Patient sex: F
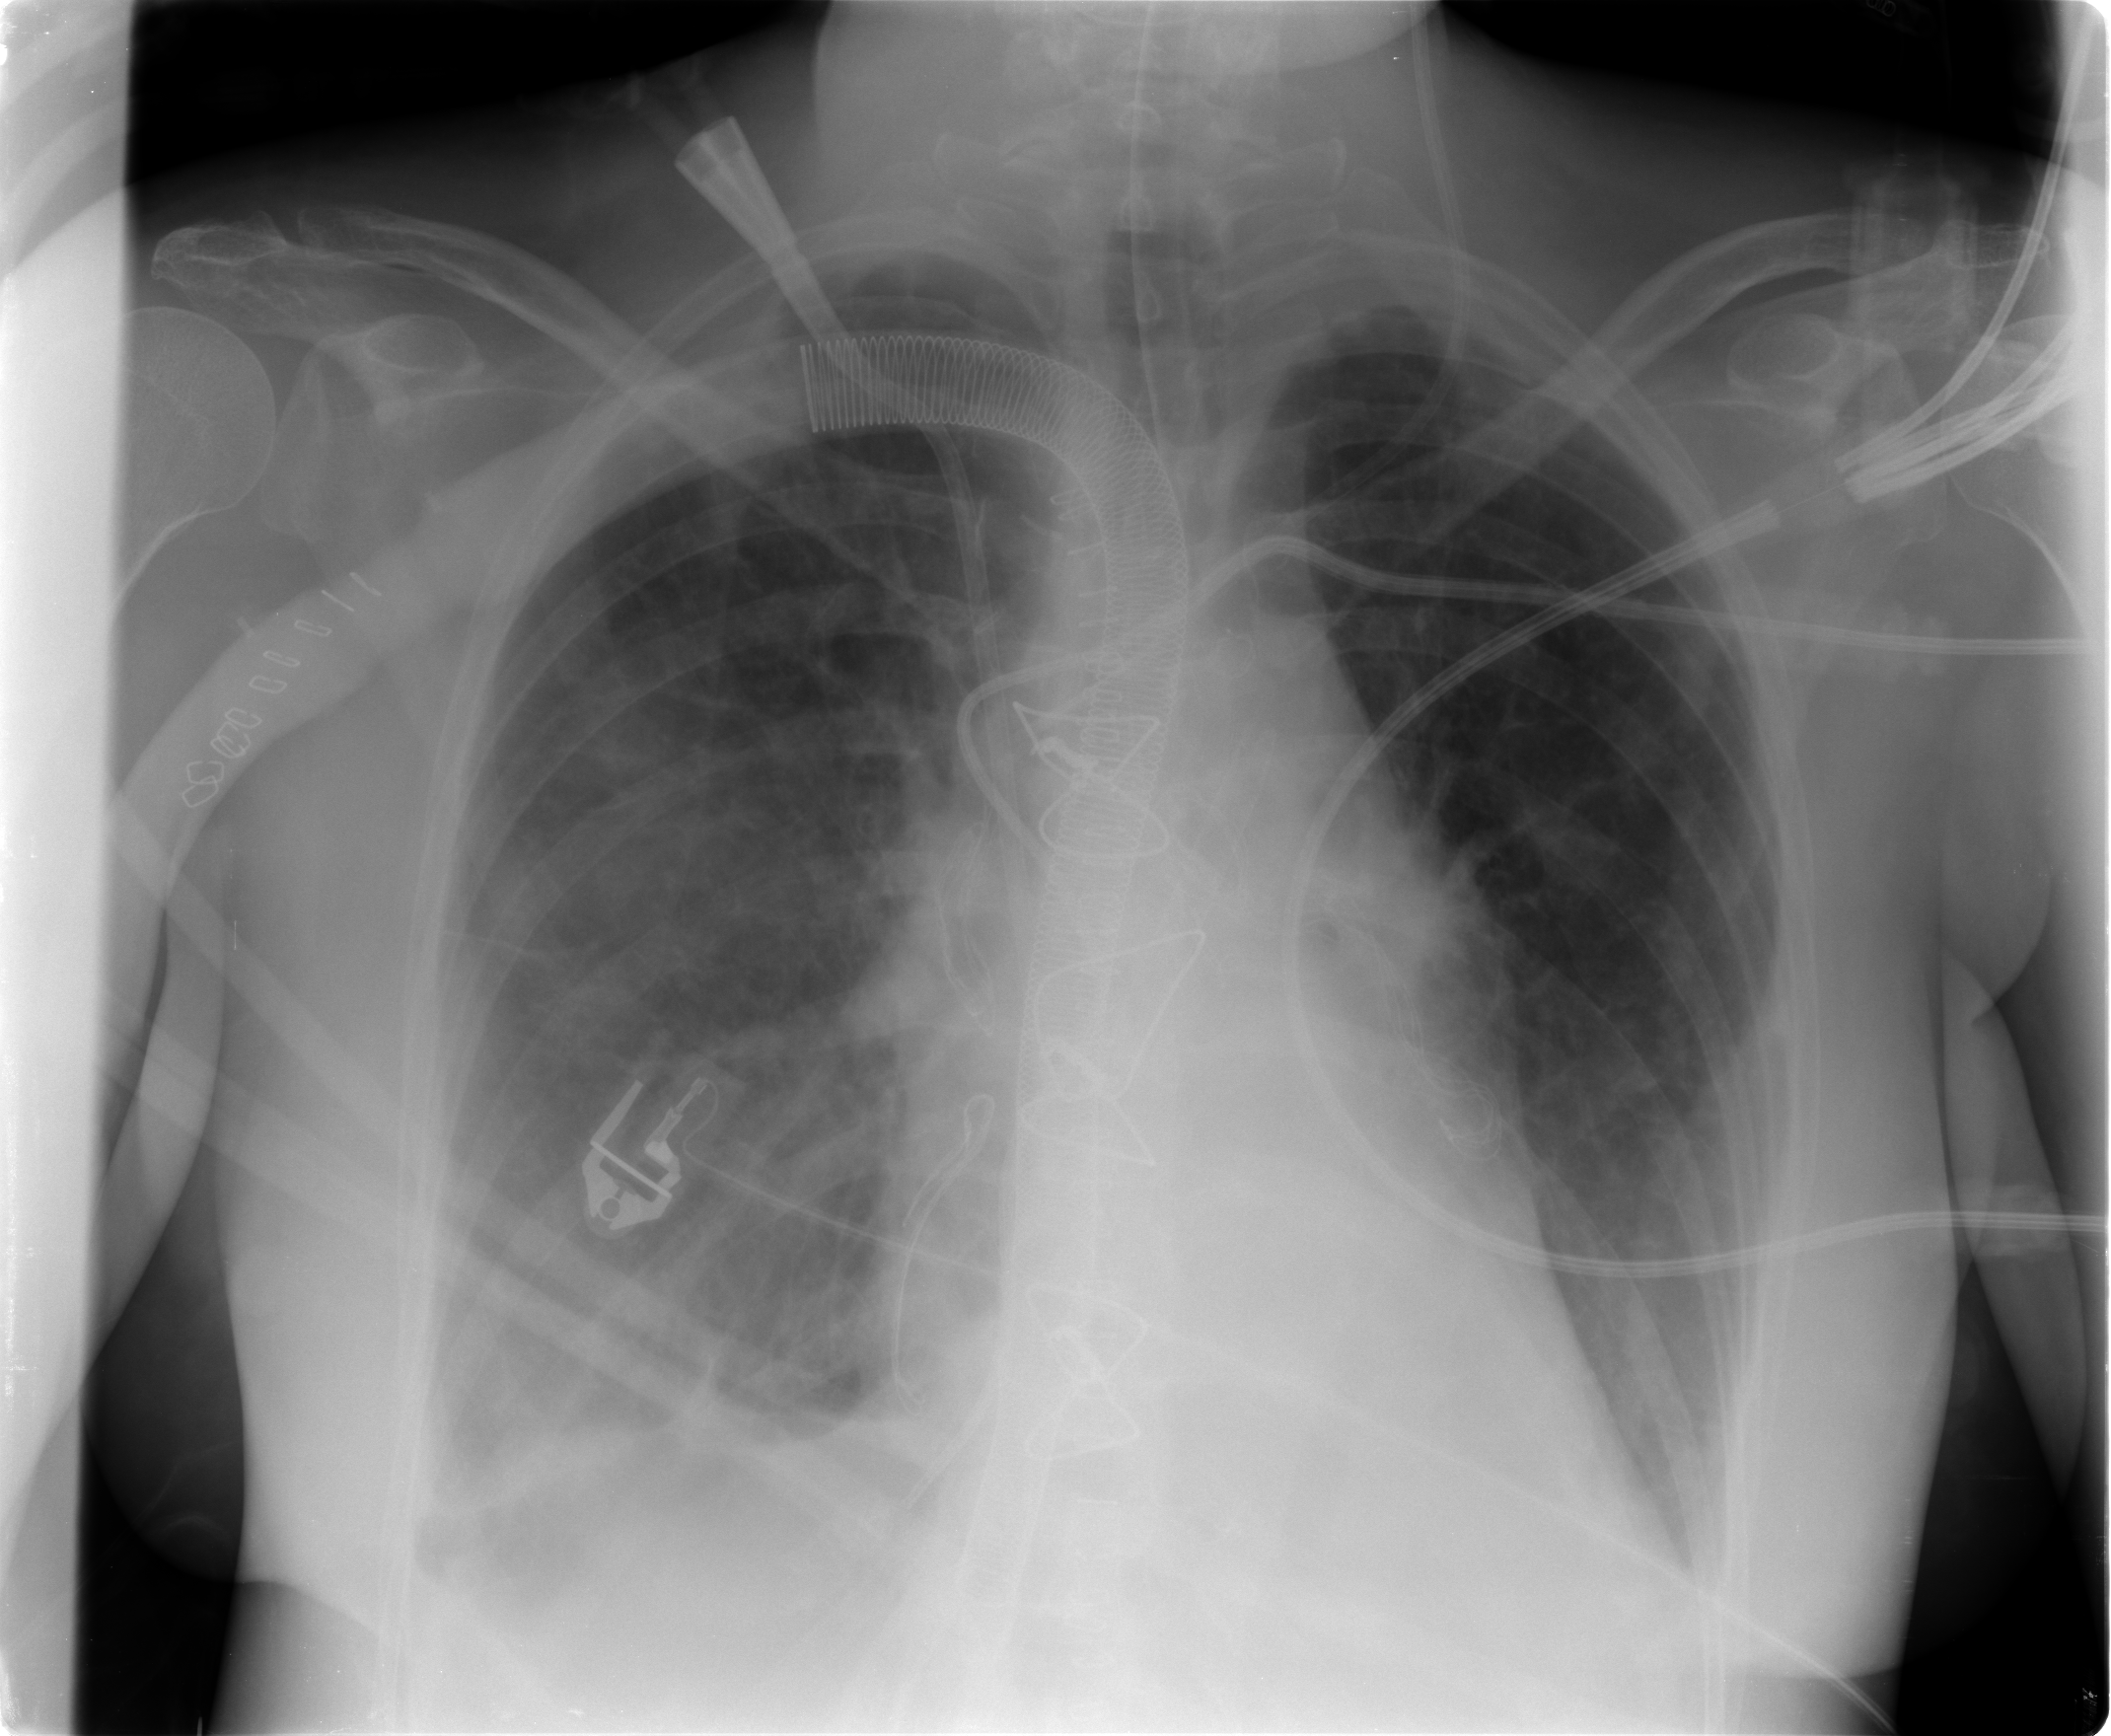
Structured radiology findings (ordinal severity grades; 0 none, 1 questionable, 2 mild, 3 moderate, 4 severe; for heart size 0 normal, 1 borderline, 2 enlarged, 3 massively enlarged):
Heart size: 1
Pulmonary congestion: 1
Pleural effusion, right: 2
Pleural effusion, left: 1
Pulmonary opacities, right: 2
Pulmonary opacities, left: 1
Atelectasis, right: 2
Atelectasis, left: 2